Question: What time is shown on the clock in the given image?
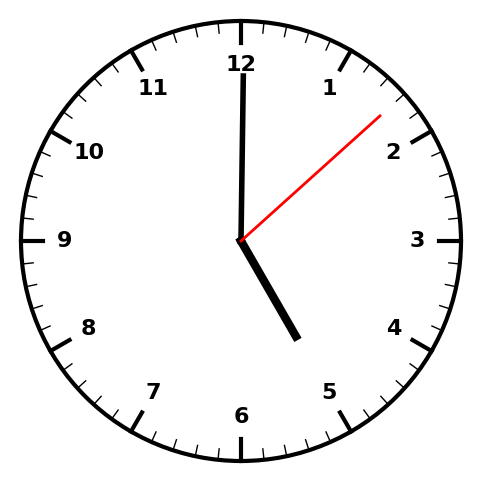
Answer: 05:00:08